Interaction volume radius: 5 \u00c5
Interaction volume height: 40 \u00c5
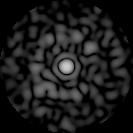
Disorder parameter: 0.8451